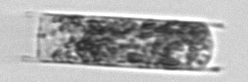
Label: Hemiaulus